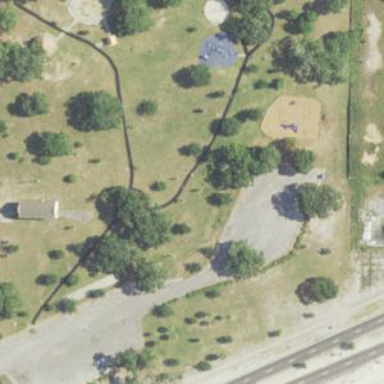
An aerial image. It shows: Park.